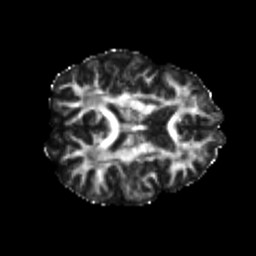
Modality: FA
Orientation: axial
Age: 22
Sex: female
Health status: healthy
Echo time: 0.074 s